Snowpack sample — Snodgrass Mountain, Crested Butte, Colorado (2/4/25, 12:06 PM MST)
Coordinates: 38.923, -106.968
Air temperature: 35 °F
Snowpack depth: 80 cm
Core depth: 50 cm
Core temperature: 30.2 °F
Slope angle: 14°, slope face: 78°
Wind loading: low
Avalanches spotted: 0
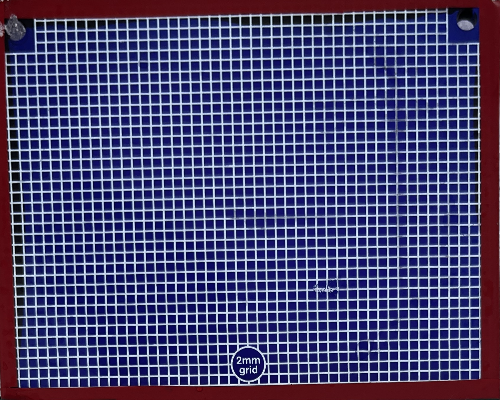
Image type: profile
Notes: No avalanches nearby, unusually warm weather for the last month reported by residents, Collected 25 yards from treeline